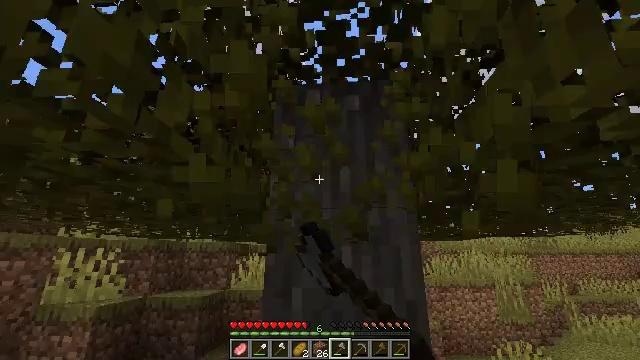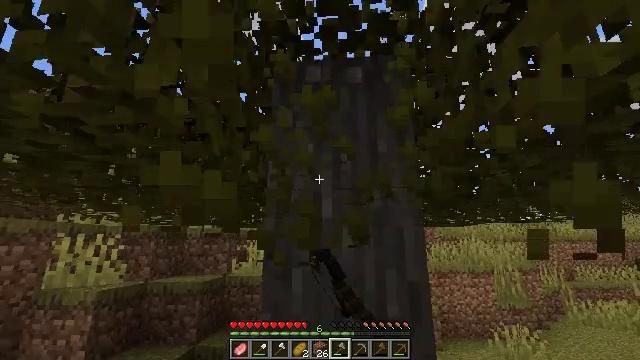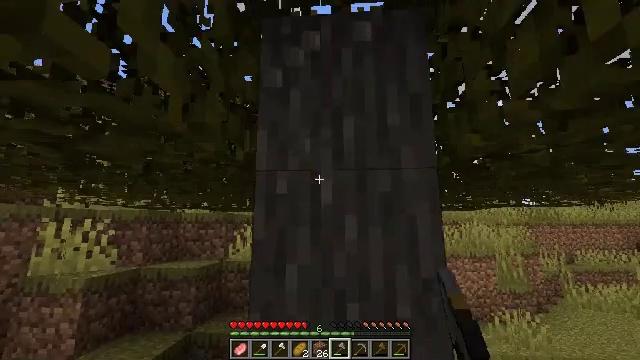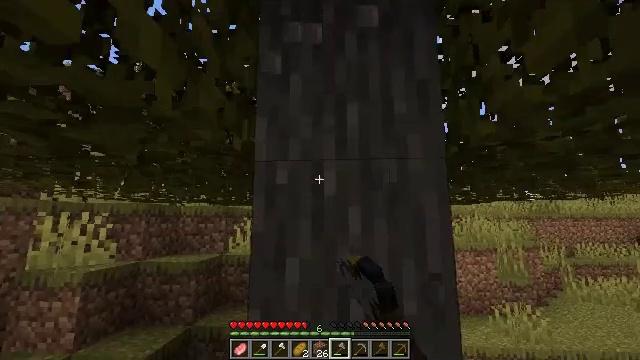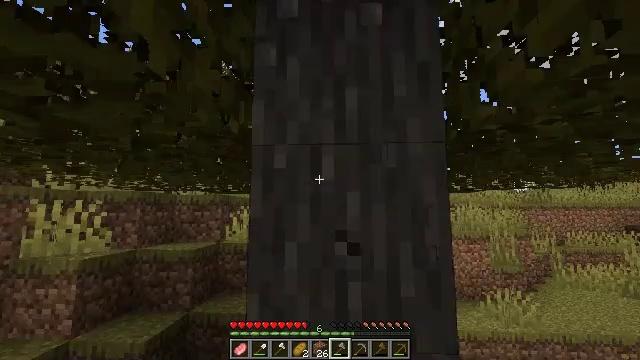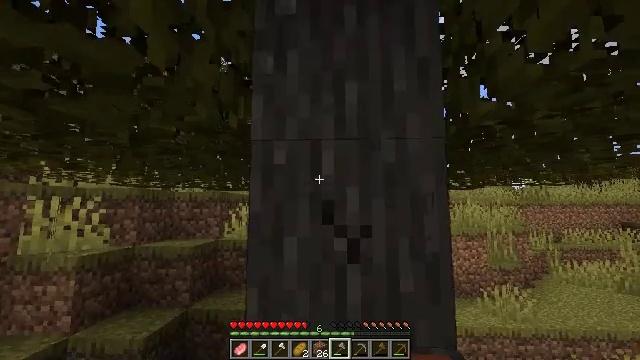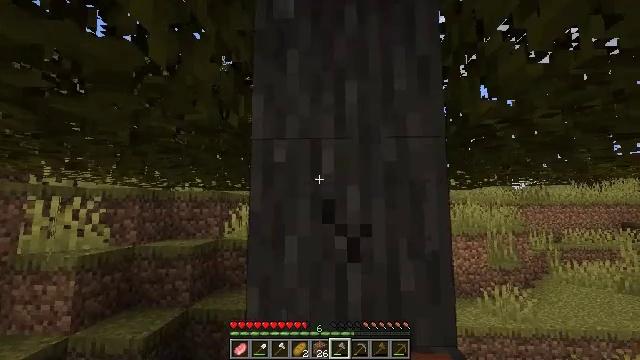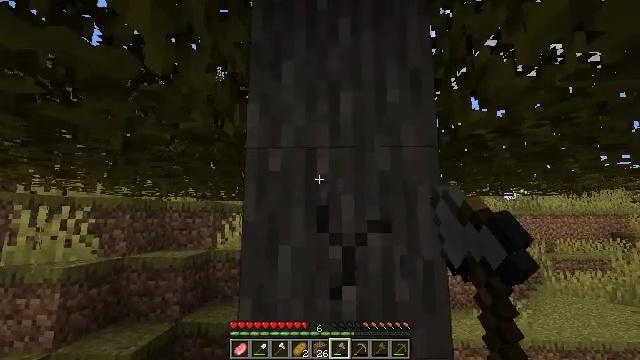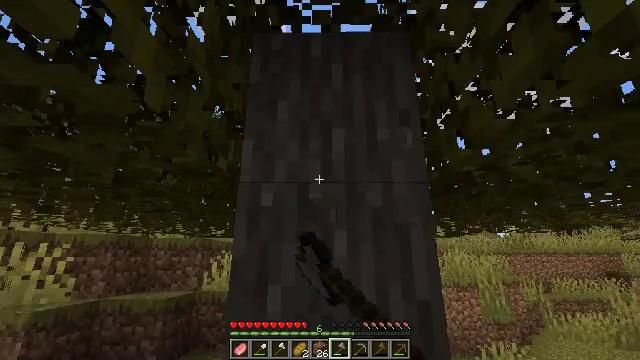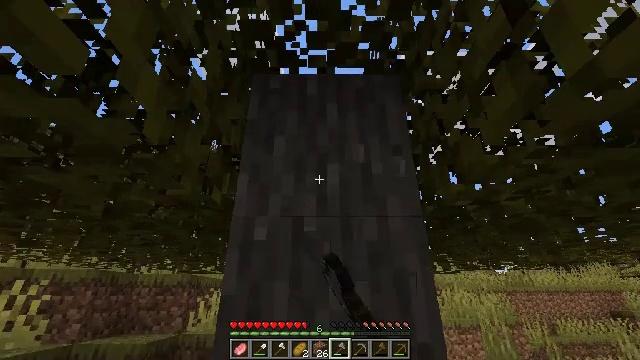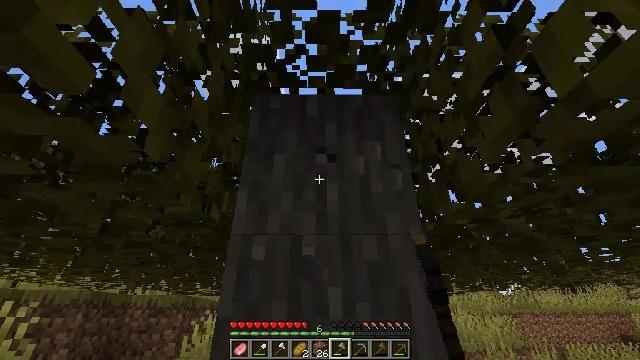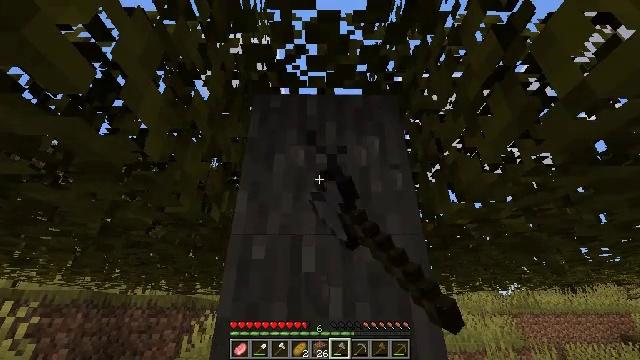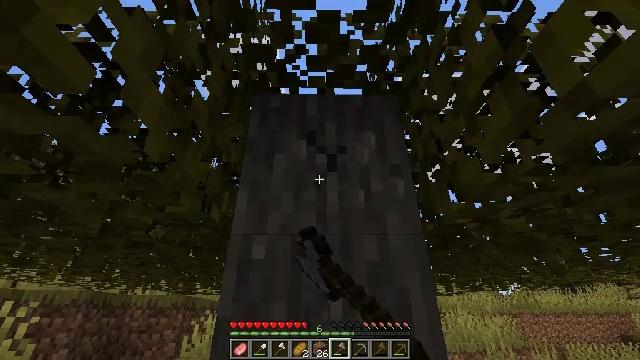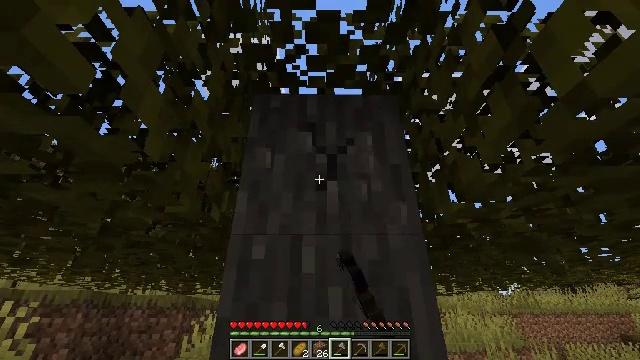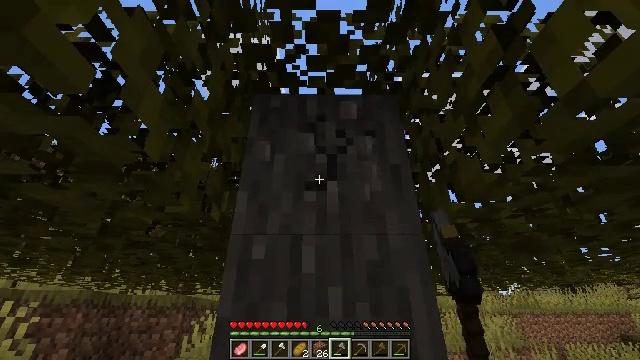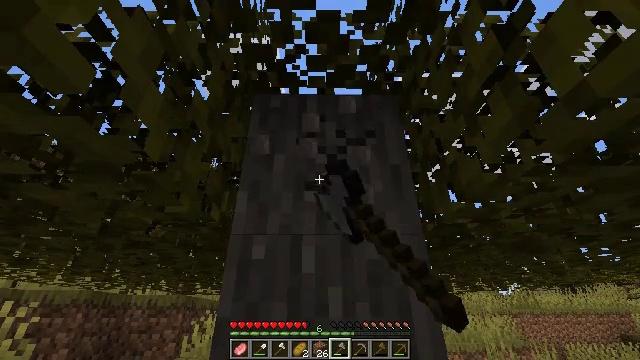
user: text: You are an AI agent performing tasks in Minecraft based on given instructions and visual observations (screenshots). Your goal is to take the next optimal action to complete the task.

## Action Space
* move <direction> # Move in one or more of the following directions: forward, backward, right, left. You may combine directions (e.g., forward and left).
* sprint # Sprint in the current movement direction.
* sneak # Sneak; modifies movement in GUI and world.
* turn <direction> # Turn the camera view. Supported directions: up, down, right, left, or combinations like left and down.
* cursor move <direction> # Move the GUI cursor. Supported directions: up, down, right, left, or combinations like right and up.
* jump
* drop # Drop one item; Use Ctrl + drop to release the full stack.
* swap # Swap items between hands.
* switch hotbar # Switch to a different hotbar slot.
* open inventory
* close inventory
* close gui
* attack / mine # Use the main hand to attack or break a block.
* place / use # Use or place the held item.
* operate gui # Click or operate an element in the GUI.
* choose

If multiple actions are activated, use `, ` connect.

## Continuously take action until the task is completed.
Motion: motion action
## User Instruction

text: Break the acacia log from the tree.
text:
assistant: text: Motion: move forward, turn down, attack / mine, jump
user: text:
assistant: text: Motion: move forward, turn down, attack / mine, jump
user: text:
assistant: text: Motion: move forward, turn down, attack / mine
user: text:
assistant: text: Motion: turn down, attack / mine
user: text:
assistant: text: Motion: attack / mine
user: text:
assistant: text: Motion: attack / mine
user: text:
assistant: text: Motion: turn right and up, attack / mine
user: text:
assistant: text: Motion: turn right and up, attack / mine
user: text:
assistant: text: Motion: turn right and up, attack / mine
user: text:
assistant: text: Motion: turn up, attack / mine
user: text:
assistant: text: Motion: attack / mine
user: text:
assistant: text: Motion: attack / mine
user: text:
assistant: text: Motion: attack / mine
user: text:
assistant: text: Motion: attack / mine
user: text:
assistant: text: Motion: attack / mine
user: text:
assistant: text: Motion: attack / mine
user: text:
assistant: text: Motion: attack / mine
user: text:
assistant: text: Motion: attack / mine
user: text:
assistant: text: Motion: attack / mine
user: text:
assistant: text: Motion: attack / mine
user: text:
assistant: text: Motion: attack / mine
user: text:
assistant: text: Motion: attack / mine
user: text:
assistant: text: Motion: attack / mine
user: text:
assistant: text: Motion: attack / mine
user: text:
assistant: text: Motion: attack / mine
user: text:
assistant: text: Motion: attack / mine
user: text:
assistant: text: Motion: attack / mine
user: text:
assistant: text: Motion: attack / mine
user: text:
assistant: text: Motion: turn left and down, attack / mine
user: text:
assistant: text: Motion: turn left and down, attack / mine